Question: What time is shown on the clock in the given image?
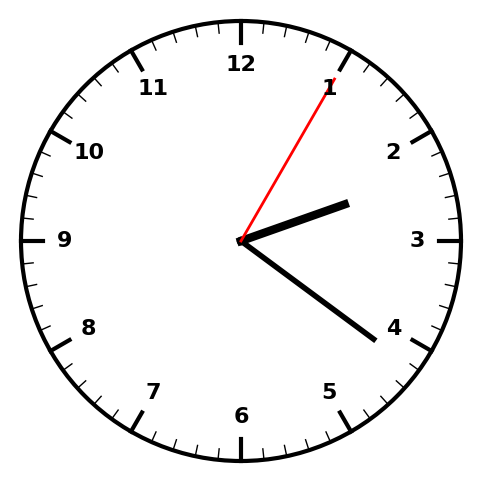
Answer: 02:21:05